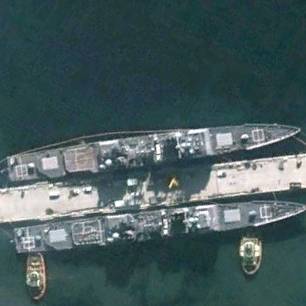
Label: cruiser